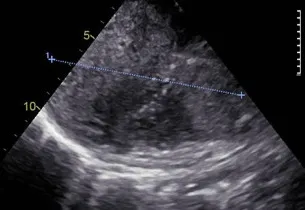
Diagnostic imaging. Echocardiography (A, B) showed a hypoechoic mass in the left ventricle and the anterolateral right ventricle.
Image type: radiology (ultrasound)